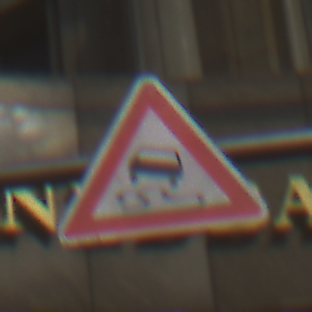
Verkehrszeichen: SchleuderOderRutschgefahr
Umgebung: Outdoor, Urban
Tageszeit: MorningAfternoon
Wetter: PartlyCloudy
Licht: Natural
Jahreszeit: NotSpecified
Kontrast: HighContrast